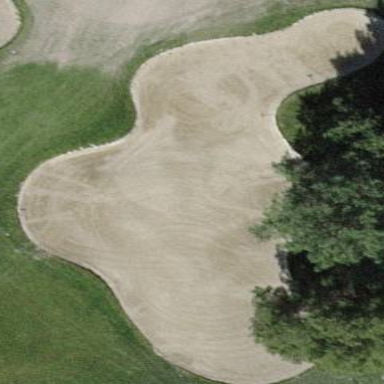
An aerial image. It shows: Bunker on golf course.